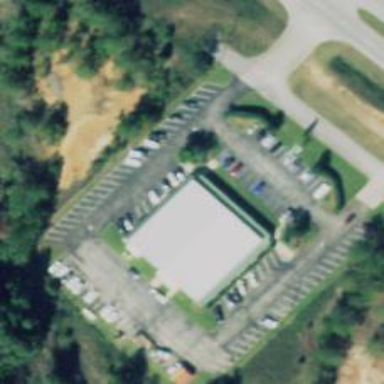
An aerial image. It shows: Healthcare building.